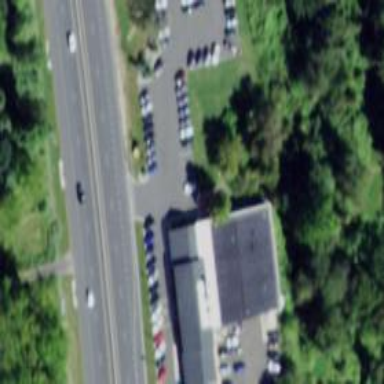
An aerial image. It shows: Building that houses car shop.